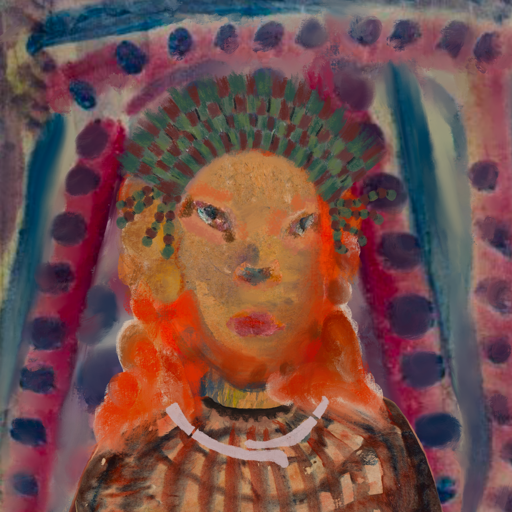
Background: HillGirl, Head And Neck Front: In_The_Sun, Face Front: Boggyland, Bust: Orphan, Hair Front: Rupkatha, Head Accessory: After_Raid_Crown, Second Necklace: Blank, Necklace: Hypocrite_2, Baby: Blank